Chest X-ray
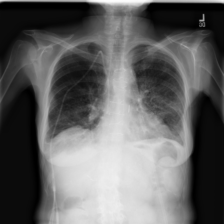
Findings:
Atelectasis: negative
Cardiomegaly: negative
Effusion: negative
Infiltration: negative
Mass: negative
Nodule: negative
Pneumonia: negative
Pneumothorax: negative
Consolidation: negative
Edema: negative
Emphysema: negative
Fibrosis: negative
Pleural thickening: negative
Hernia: negative